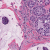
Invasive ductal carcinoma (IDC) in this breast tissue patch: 0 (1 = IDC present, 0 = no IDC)